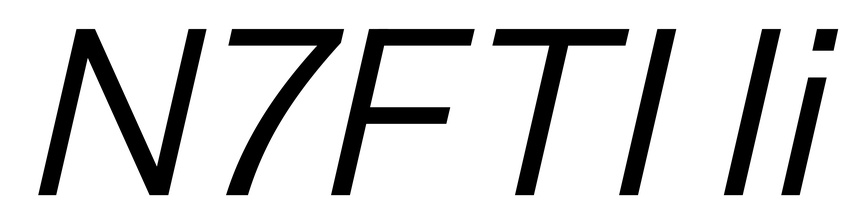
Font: InstrumentSans-Italic_Italic